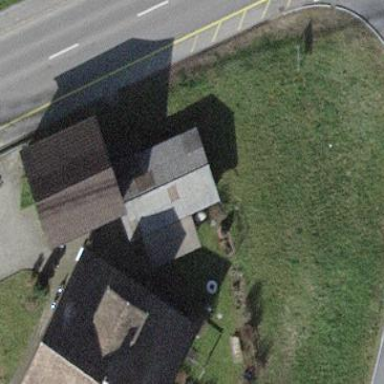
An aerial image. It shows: Shed building.